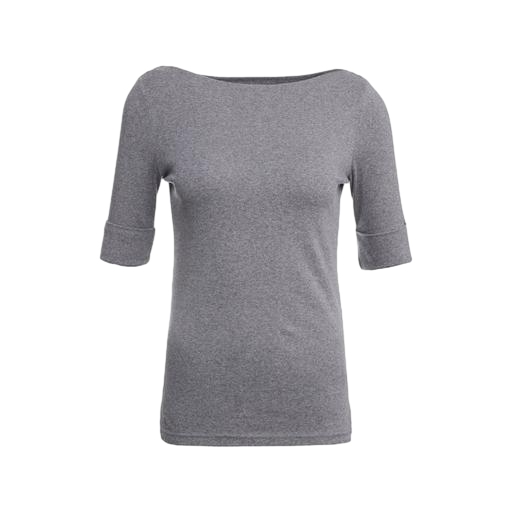
gray stretch boatneck tee, gray boatneck tee, gray stretch jersey boatneck tee, white background